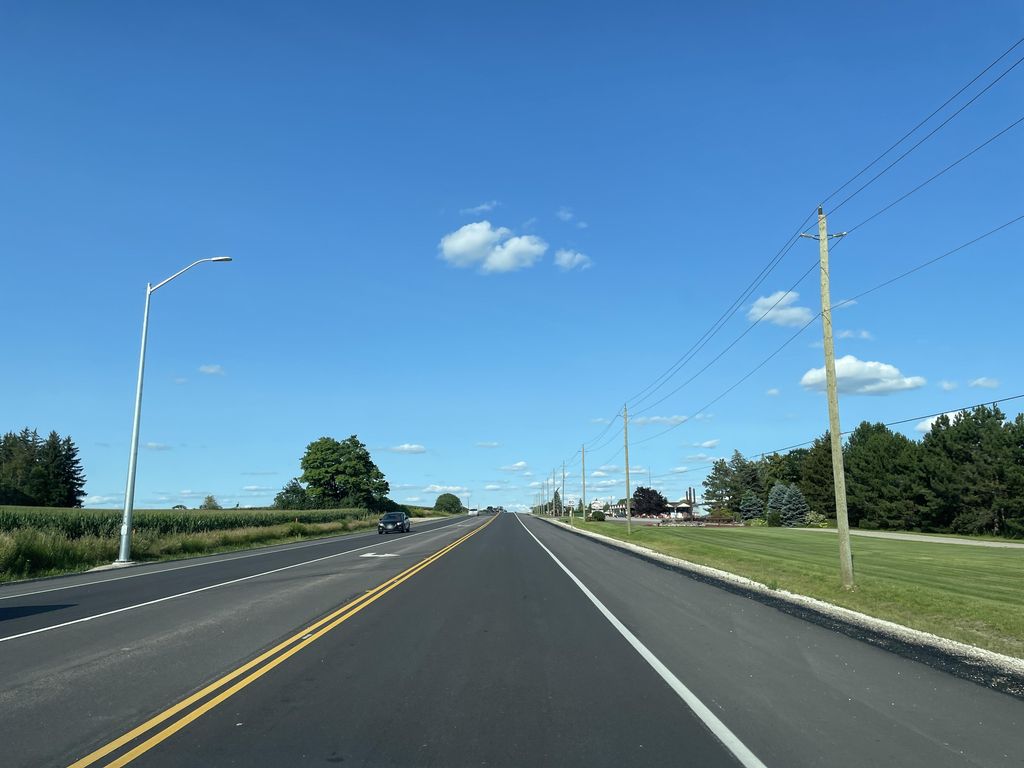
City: kitchener-waterloo